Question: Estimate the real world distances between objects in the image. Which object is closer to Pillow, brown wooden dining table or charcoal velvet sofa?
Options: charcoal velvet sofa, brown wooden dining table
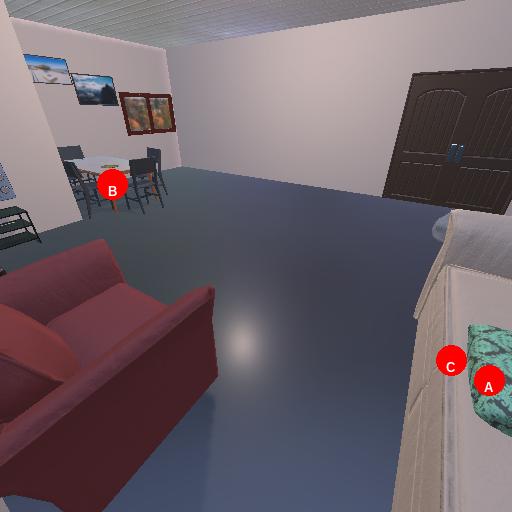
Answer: charcoal velvet sofa